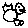
Label: bird